Question: I am attempting to use a Details view.
This is my DataSource

I am passing it this way.
'''
IEnumerable<DataRow> row = Connection.GetDataTable([sql]).AsEnumerable();
this.dvOrderInformation.DataSource = row;
this.dvOrderInformation.DataBind();
'''
I am binding it like so.
'''
<asp:DetailsView ID="dvOrderInformation" runat="server" Height="50px" Width="100%" AutoGenerateRows="false">
<HeaderTemplate>
Order
</HeaderTemplate>
<FieldHeaderStyle Width="150px" />
<Fields>
<asp:BoundField HeaderText="Order Number:" DataField="OrderID" />
</Fields>
</asp:DetailsView>
'''
When I try this I get the message.
'''
DataBinding: 'System.Data.DataRow' does not contain a property with the name 'OrderID'.
'''
or
'''
A field or property with the name 'OrderID' was not found on the selected data source.
'''
If I bind this directly to a DataGrid it works fine. Any ideas what I am doing wrong here.
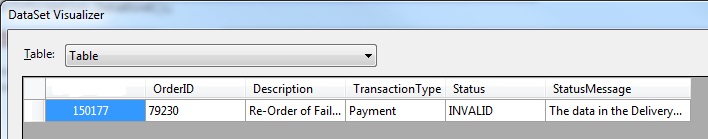
Answer: Found the solution.
'''
this.dvOrderInformation.DataSource = Connection.GetDataSet([sql]);
this.dvOrderInformation.DataBind()
'''
The Key is that I must use a DataSet and not a DataTable.